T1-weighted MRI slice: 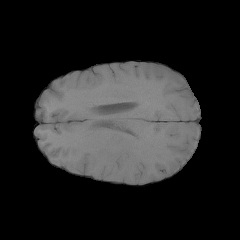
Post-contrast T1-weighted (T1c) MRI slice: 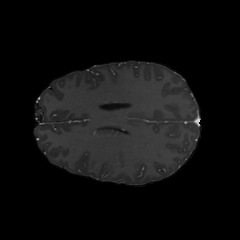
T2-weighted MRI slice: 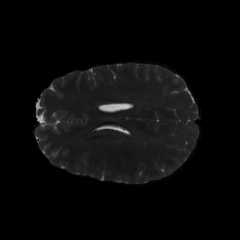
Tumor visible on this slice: no